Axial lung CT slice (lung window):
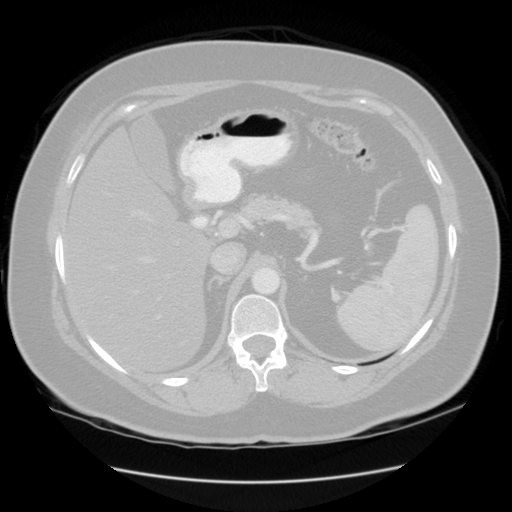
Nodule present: no